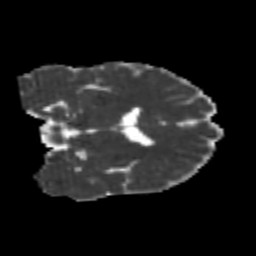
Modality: MD
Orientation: coronal
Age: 24
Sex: male
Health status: healthy
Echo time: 0.074 s